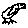
Label: bird